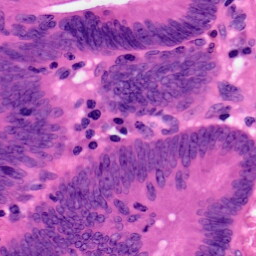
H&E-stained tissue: Colon